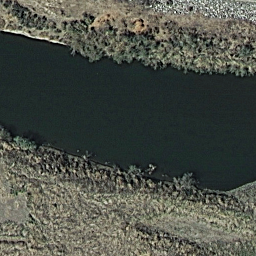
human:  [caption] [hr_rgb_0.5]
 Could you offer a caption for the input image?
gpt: There are nothing on both banks of the river .

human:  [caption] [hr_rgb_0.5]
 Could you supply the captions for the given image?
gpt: There are nothing on both banks of the river .

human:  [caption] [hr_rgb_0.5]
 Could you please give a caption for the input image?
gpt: It is a river with black water go through an abandoned land .

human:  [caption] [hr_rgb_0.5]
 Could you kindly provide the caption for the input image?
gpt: A river with black water go through an abandoned land .

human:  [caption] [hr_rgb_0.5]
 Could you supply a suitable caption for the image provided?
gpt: A river with black water go through a waste land .